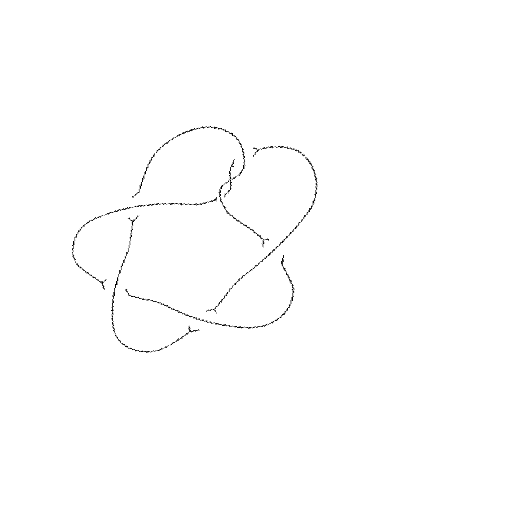
Crossing number: 7